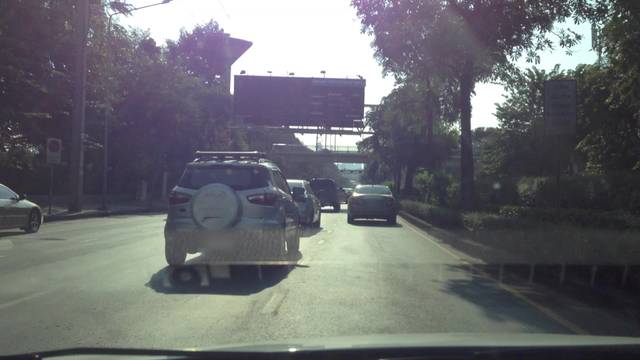
Region: Thailand
Coordinates: 13.761, 100.516